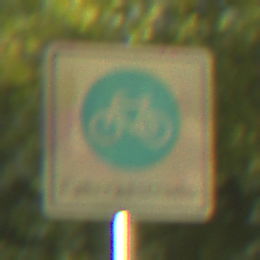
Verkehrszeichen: BeginnFahrradstrasse
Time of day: SunriseSunset
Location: Outdoor (Nature)
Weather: PartlyCloudy
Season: NotSpecified
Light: Natural